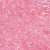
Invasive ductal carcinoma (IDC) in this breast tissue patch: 0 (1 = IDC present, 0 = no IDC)